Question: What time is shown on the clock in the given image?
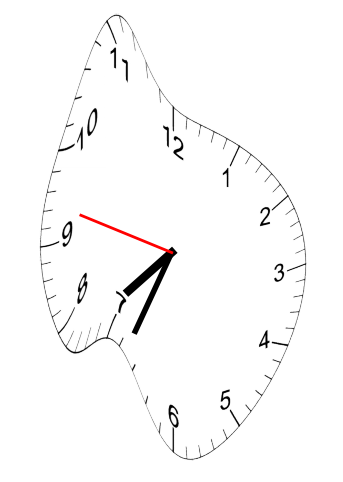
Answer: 07:33:47